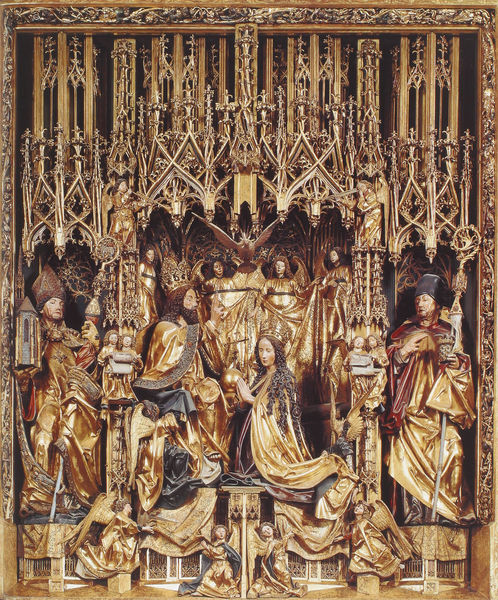
Titel: Hochaltar in der Wallfahrts- und Pfarrkirche St. Wolfgang
Künstler: Michael Pacher
Standort: Sankt Wolfgang am Abersee, Pfarrkirche St. Wolfgang (EU - AUT - Salzkammergut)
Schlagwörter: gott, menschen, ausschnitt, holz, kleid, männer, ornament, architektur, falten, taube, kirche, figur, gewand, gold, haare, gewänder, gotik, haarpracht, krone, locken, turm, engel, skulptur, farbig, stab, bischof, könig, detail, edel, bemalt, foto, vergoldet, religion, knien, kugel, altar, hochaltar, schnitzerei, mittelalter, krönung, priester, baldachin, königin, heilige, prunk, maria, madonna, betend, zepter, fialen, retabel, schnitzaltar, stifter, prunkvoll, heiliger geist, gottvater, reichsapfel, christud, kirchenmodell, sebald, jugel